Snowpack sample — Loveland Pass, Silver Plume, Colorado, USA (2/11/26, 12:00 PM MST)
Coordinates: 39.663, -105.886
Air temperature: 35 °F
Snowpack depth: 82 cm
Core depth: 30 cm
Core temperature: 28.4 °F
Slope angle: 13°, slope face: 12°
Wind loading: high
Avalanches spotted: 1
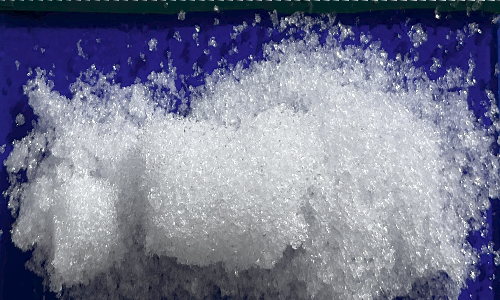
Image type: core
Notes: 1 small avalanche spotted on the north side of the bowl, lots of wind loading